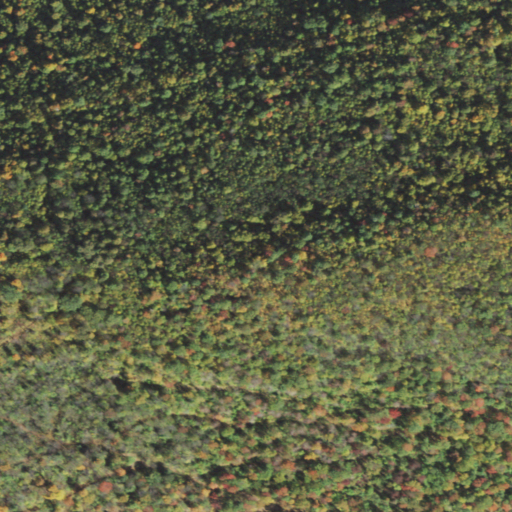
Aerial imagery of mountain in Pennsylvania named Round Knob containing deciduous forest, mixed forest, evergreen forest, and shrub